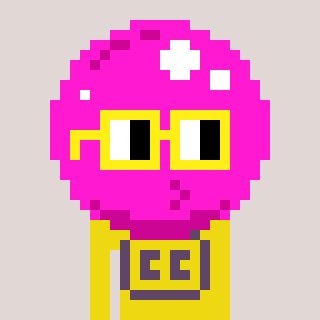
a pixel art character with square yellow glasses, a bubblegum-shaped head and a yellow-colored body on a warm background